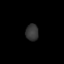
Tissue: skin
Cell type: Epithelial cells
Senescence score: 0.2493
Nuclear area (px): 210
Mean DAPI intensity: 53.148